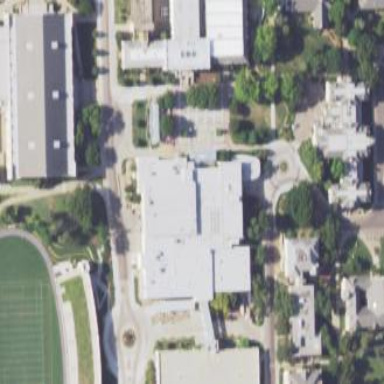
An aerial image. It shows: University building.